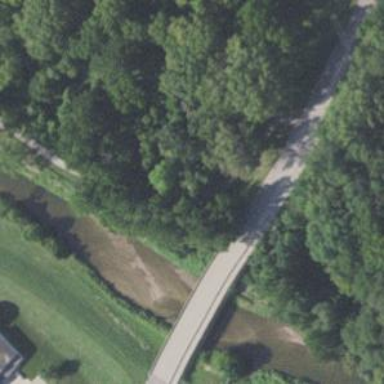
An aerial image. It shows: Man-made bridge.